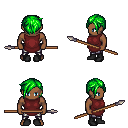
a pixel art fantasy rpg character, male body template, human, dark skin, maroon tunic, metal pants, green pixie cut hairstyle, black shoes, spear, four views (front, back, left, right), 2x2 character sprite sheet, small pixel art, hard edges, no anti-aliasing